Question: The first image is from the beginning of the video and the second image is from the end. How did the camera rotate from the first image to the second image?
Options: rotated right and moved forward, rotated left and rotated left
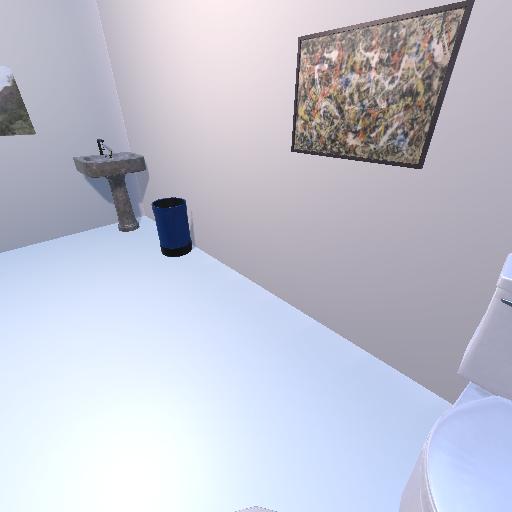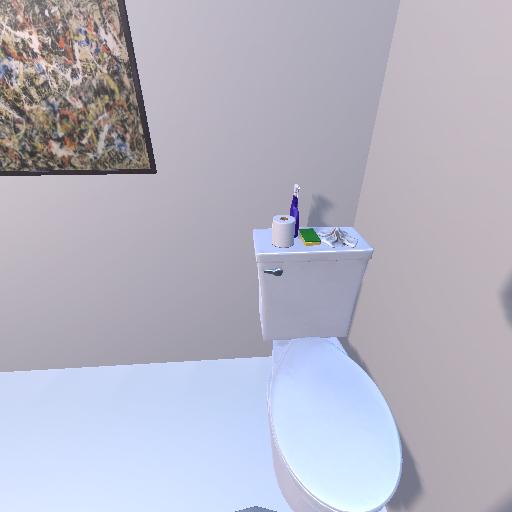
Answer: rotated right and moved forward